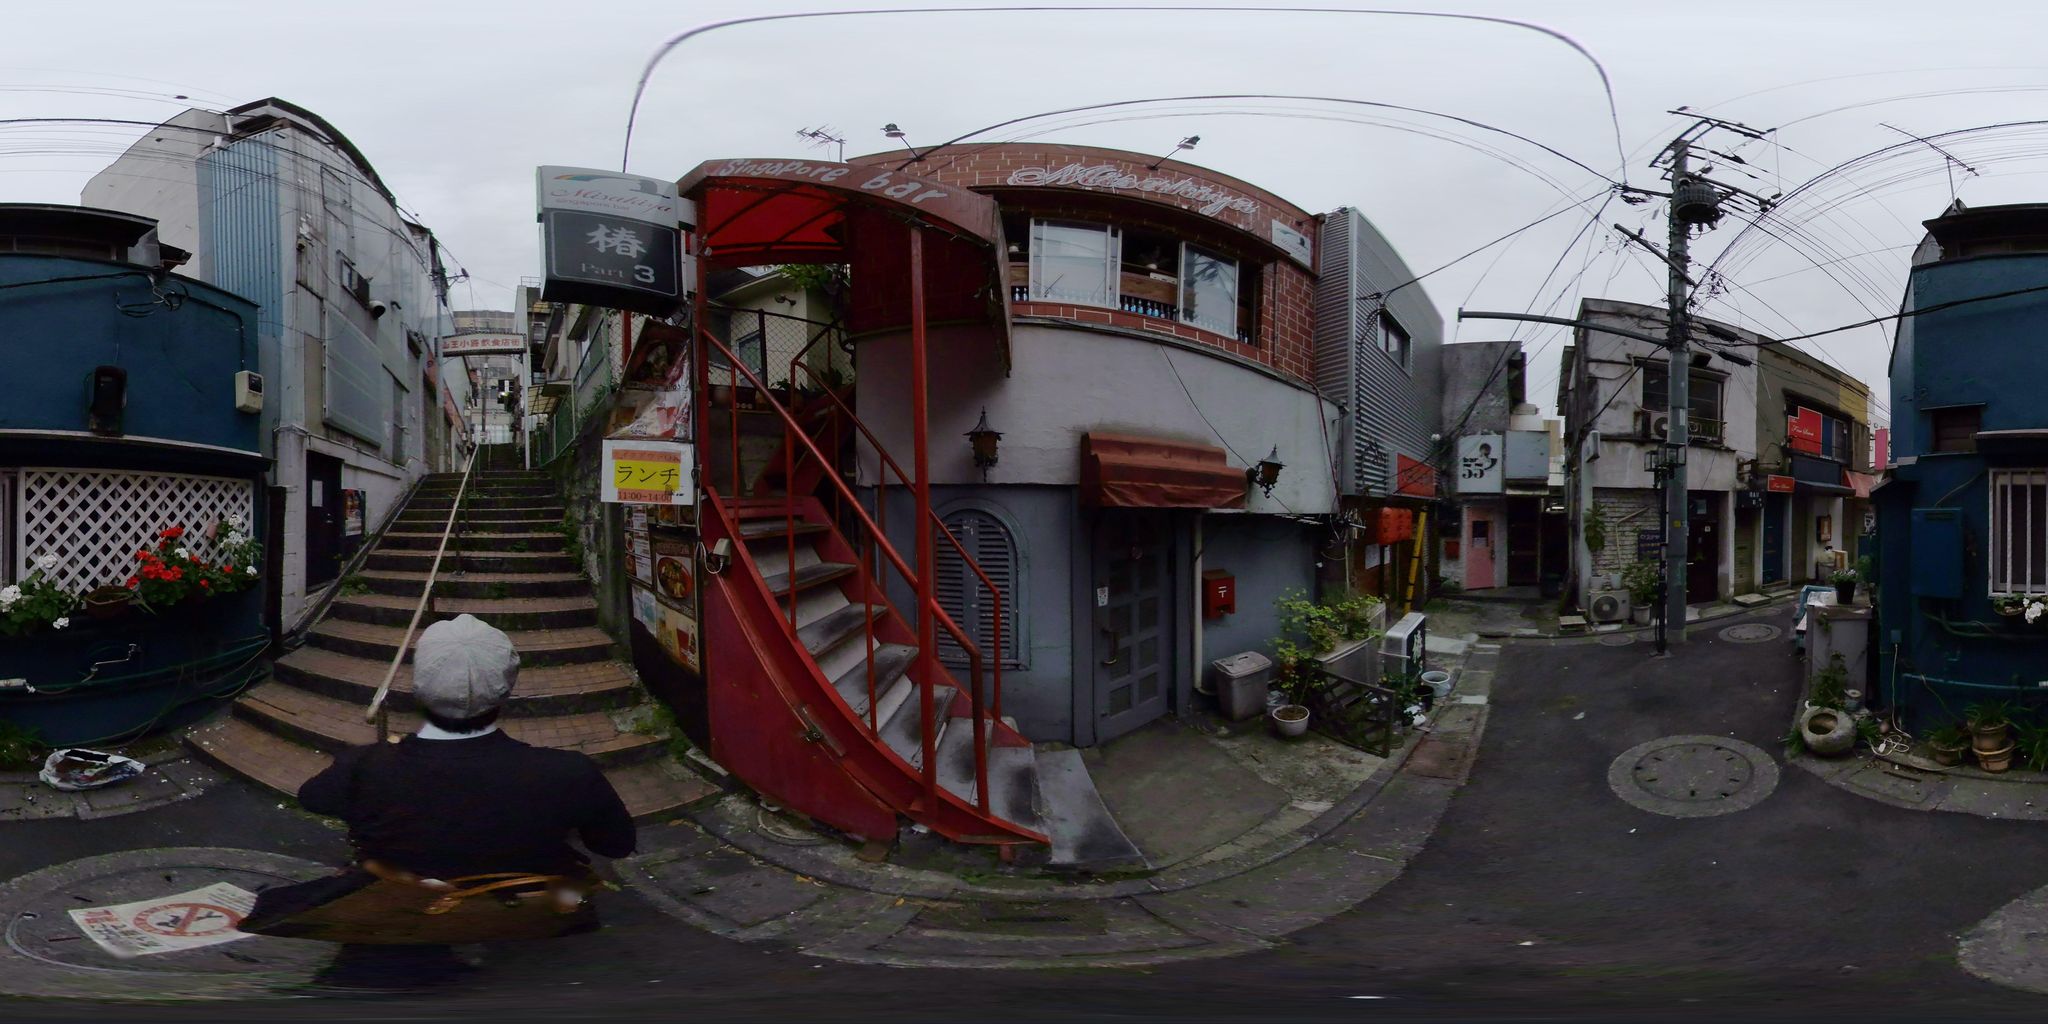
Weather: clear
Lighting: day
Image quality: good
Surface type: walking surface
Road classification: steps, footway, path
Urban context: urban centre
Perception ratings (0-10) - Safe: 2.69, Lively: 7.17, Beautiful: 0.31, Boring: 0.65, Depressing: 3.25, Wealthy: 3.14